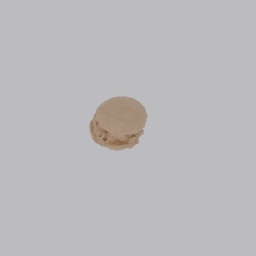
Label: nature